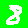
Digit: 8